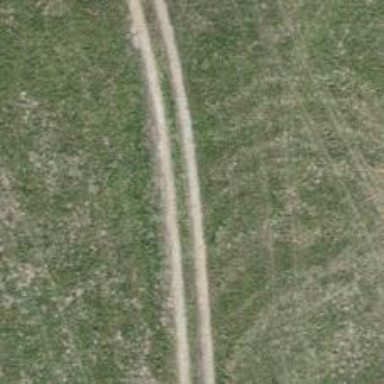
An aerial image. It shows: Unpaved track with grade 4 quality.